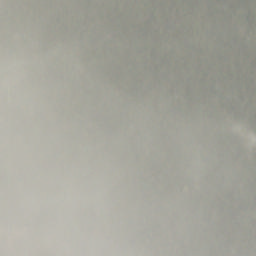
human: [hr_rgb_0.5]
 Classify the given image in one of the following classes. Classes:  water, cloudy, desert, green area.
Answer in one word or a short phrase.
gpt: cloudy